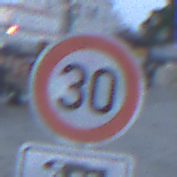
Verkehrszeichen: Geschwindigkeit30
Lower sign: HinweisDurchSinnbild23
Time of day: Dawn
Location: Outdoor (Urban)
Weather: Clear
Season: NotSpecified
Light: Natural